Current action and preconditions to check: trajectory_clear

Your task: For each precondition in the list above, predict whether it will hold at this action.

Consider the current scene as observed from the mobile robot's camera, and analyze the predicted future states of all dynamic agents (e.g., people, animals, vehicles, or any moving entities) within the NEXT SECOND.

IMPORTANT: Only answer "very likely" if you are absolutely certain—based on strong, clear evidence—that a dynamic agent will violate the precondition in the predicted future state. Do NOT answer "very likely" for unlikely, ambiguous, or low-probability risks.

Ask yourself for each precondition: Is there a high probability, with clear and convincing evidence, that the predicted future states of any dynamic agent will interfere with the predicted future state of the currently executing action within the NEXT SECOND, causing that precondition to fail?

Assess the risk level based on these predictions. Use "likely" or "very likely" if motions create a clear risk of interference.

Use "neutral" or "improbable" if agents are nearby but their predicted paths are clearly diverging or non-conflicting.

Failure Risk Categories: "very improbable", "improbable", "neutral", "likely", "very likely"

Answer Format: Output ONLY the probability_of_failure value from these categories: "very improbable", "improbable", "neutral", "likely", "very likely"

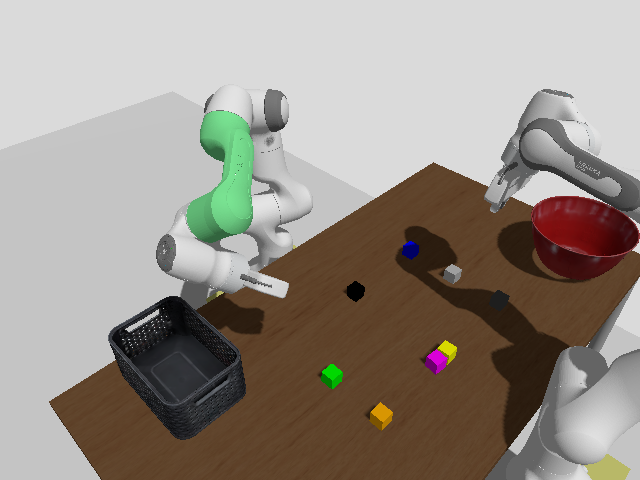

Answer: very improbable